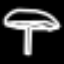
Label: mushroom